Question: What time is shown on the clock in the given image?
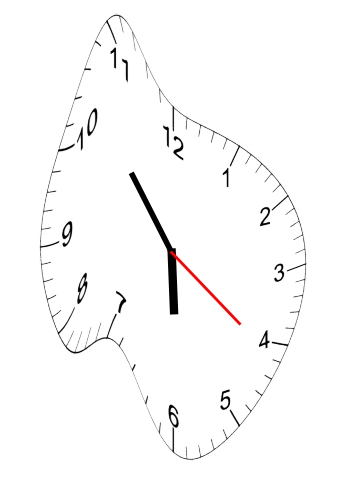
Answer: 05:53:21